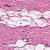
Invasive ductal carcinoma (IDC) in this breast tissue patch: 0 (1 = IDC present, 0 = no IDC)